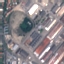
Label: Industrial